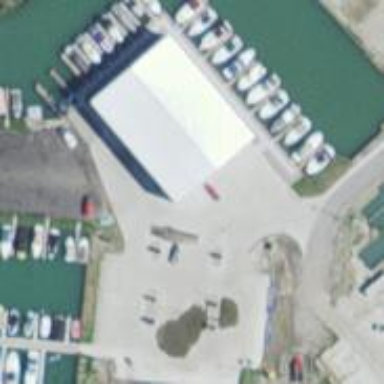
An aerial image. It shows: Marina on leisure land.